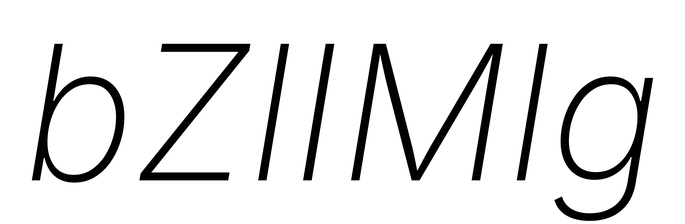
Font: Inter-Italic_ExtraLight_Italic